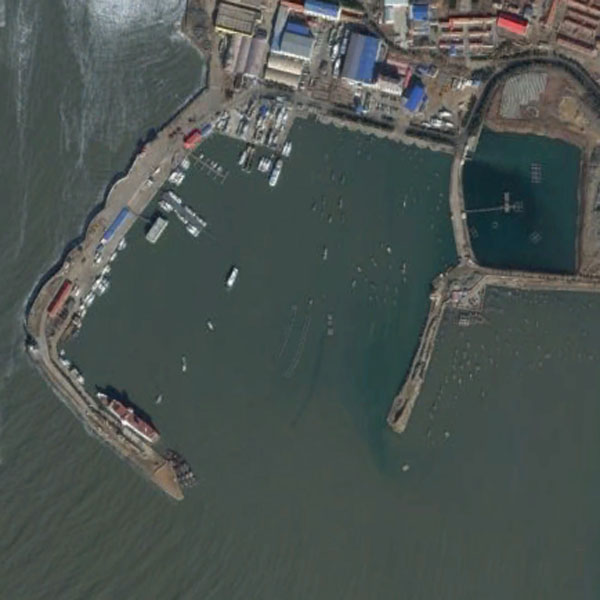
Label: Port